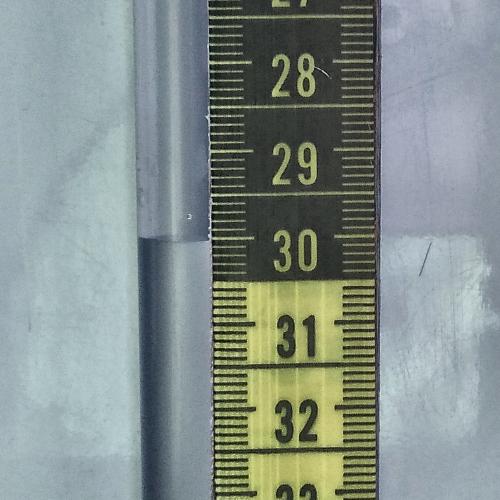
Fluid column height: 30.0 cm